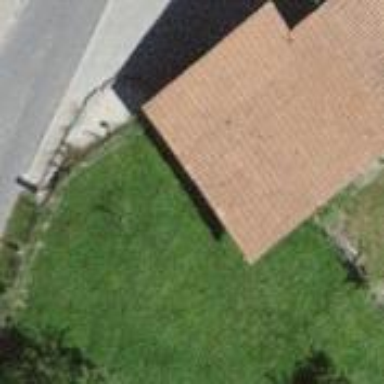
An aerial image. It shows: Barn.